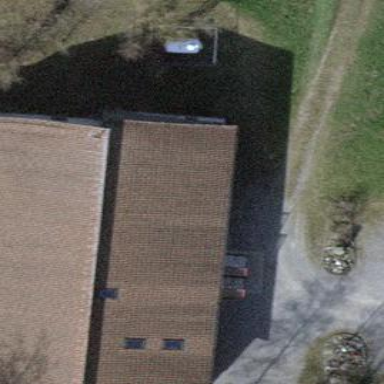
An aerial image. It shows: Building used for shooting sports.